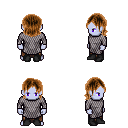
a pixel art fantasy rpg character, male body template, dark elf, purple skin, chain mail, robe skirt, brown long bangs hairstyle, black shoes, four views (front, back, left, right), 2x2 character sprite sheet, small pixel art, hard edges, no anti-aliasing